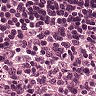
Metastatic tissue present: no